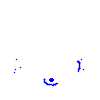
Particle: electron